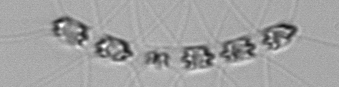
Label: Chaetoceros_didymus